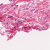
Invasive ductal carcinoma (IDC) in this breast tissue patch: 0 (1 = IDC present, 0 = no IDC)